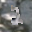
Label: 2